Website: bh-photo
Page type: delivery-shipping
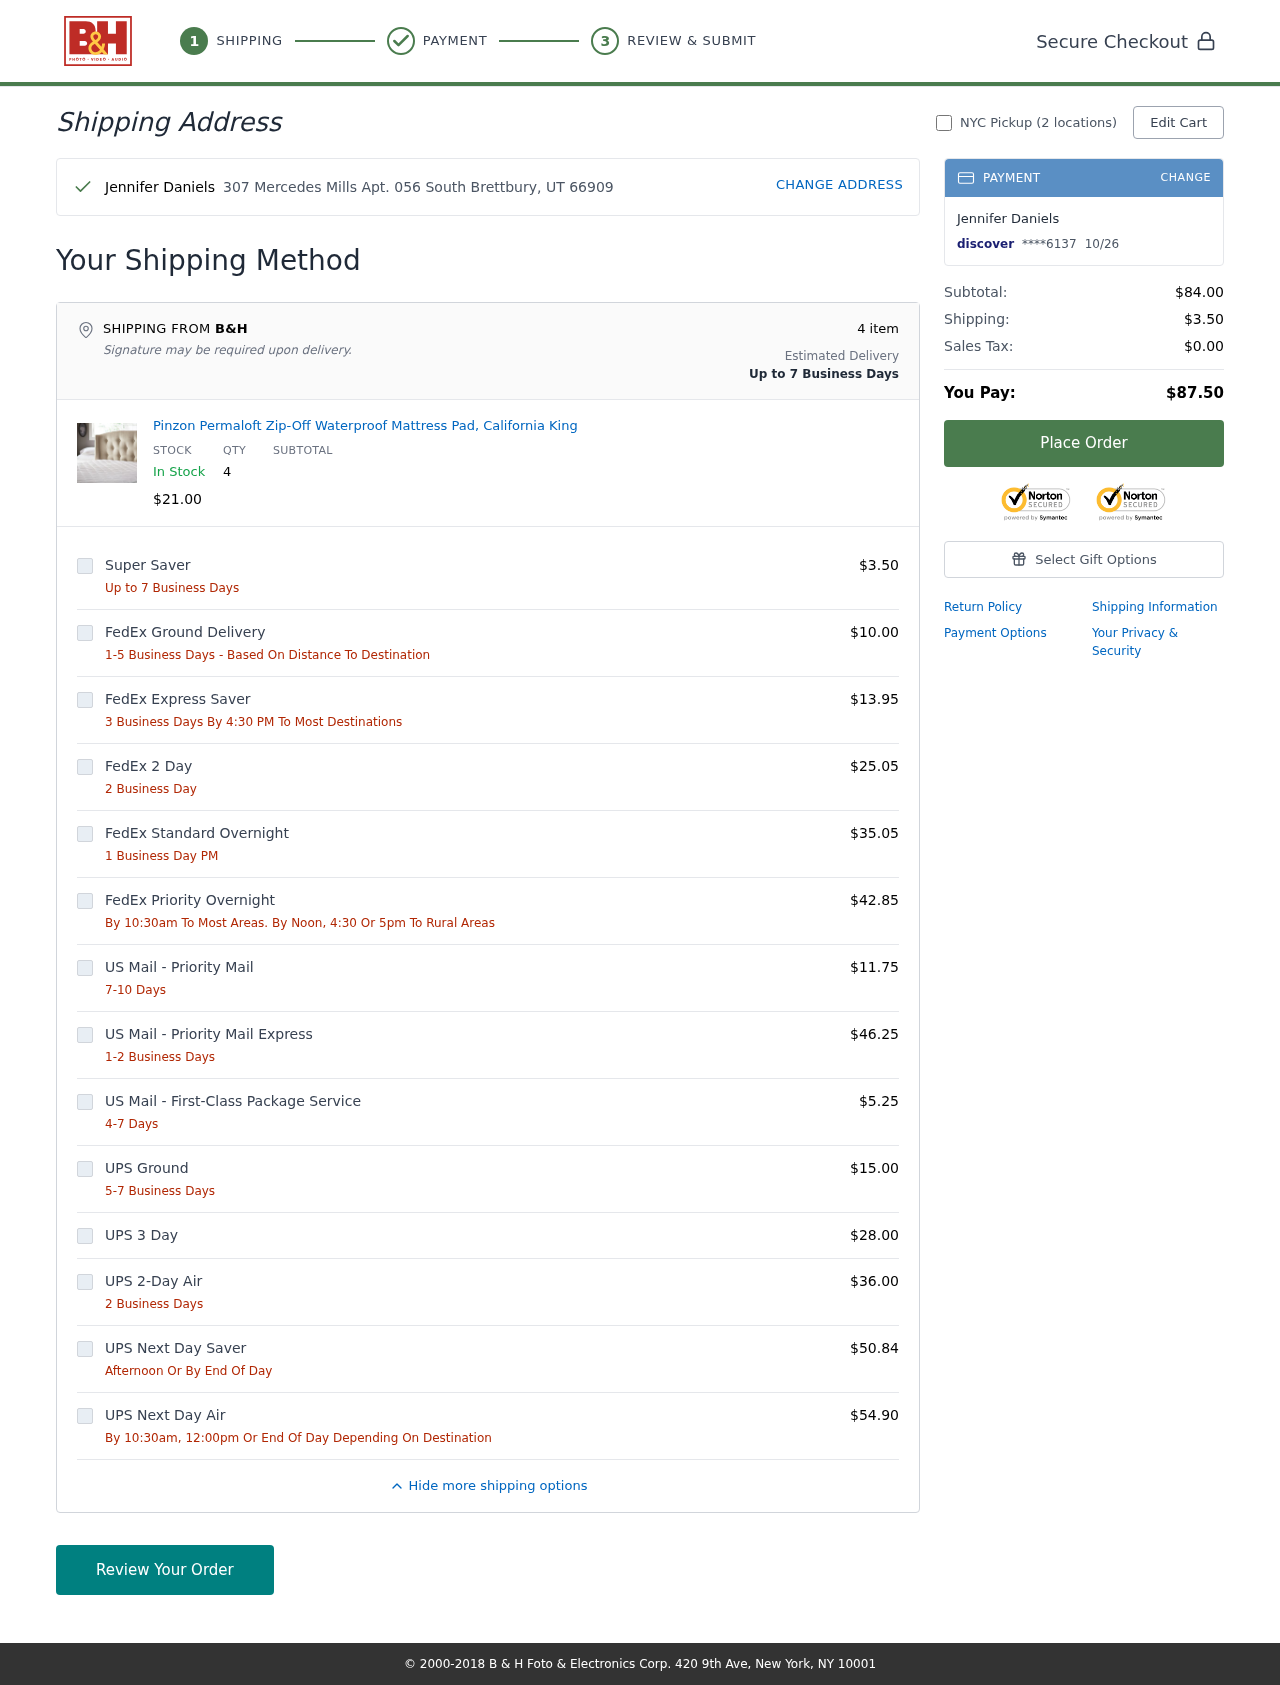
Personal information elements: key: PII_CARD_EXPIRY
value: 10/26
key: PII_CARD_LAST4
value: ****6137
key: PII_CARD_TYPE
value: discover
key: PII_CITY_STATE_ZIP
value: South Brettbury, UT 66909
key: PII_FULLNAME
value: Jennifer Daniels
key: PII_STREET
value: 307 Mercedes Mills Apt. 056
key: PII_FIRSTNAME
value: Jennifer
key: PII_LASTNAME
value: Daniels
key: PII_FULLNAME2
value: Jennifer Daniels
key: PII_FULLNAME3
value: Jennifer Daniels
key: PII_FIRSTNAME2
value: Jennifer
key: PII_FIRSTNAME3
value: Jennifer
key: PII_LASTNAME2
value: Daniels
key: PII_LASTNAME3
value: Daniels
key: PII_FIRSTNAME_DERIVED
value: Jennifer
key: PII_LASTNAME_DERIVED
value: Daniels
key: PII_FULLNAME_DERIVED
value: Jennifer Daniels
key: PII_NAME_FULL_DERIVED
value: Jennifer Daniels
Product elements: key: PRODUCT1_NAME
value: Pinzon Permaloft Zip-Off Waterproof Mattress Pad, California King
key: PRODUCT1_PRICE
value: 21
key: PRODUCT1_QUANTITY
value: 4
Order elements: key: ORDER_NUM_ITEMS
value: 4
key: ORDER_SUBTOTAL
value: $84.00
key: ORDER_SHIPPING_COST
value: $3.50
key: ORDER_TAX
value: $0.00
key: ORDER_TOTAL
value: $87.50